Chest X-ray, PA view. Patient: 41 years old, sex F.
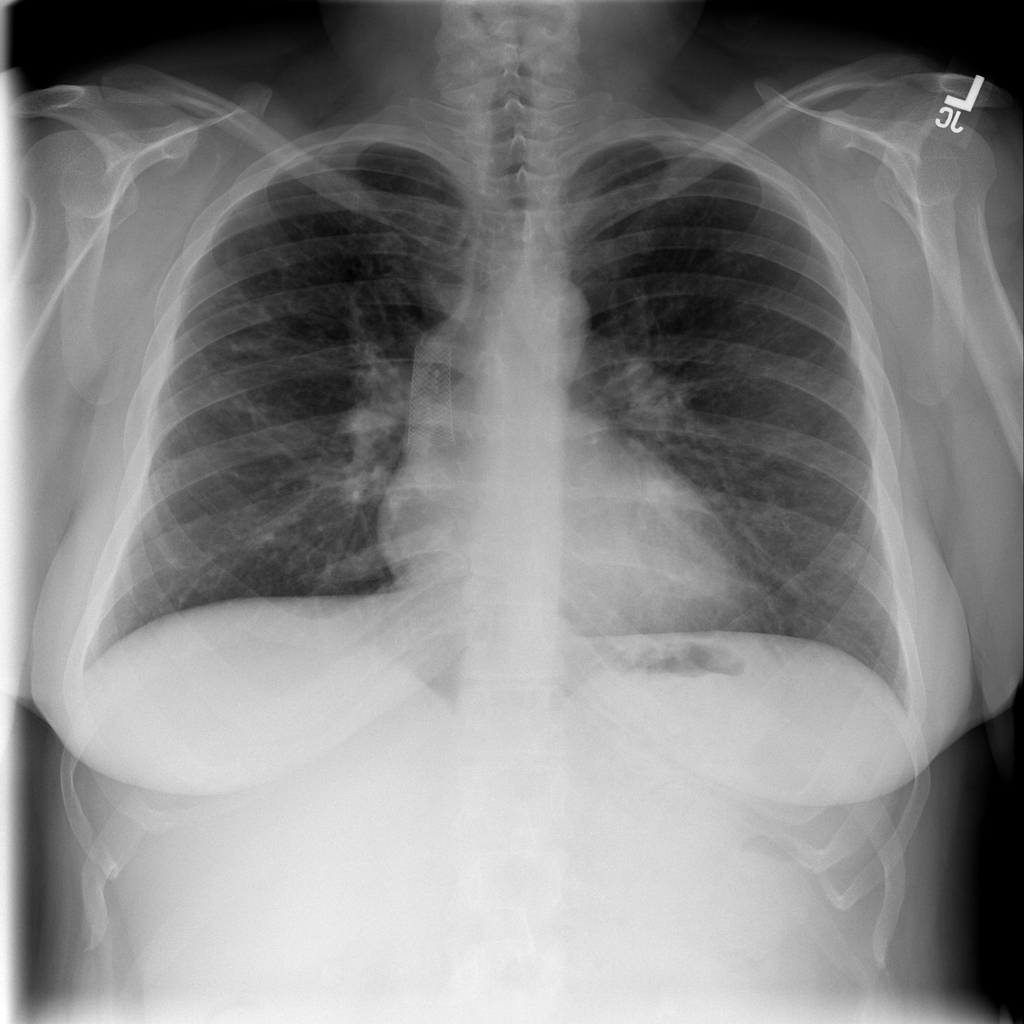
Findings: No Finding